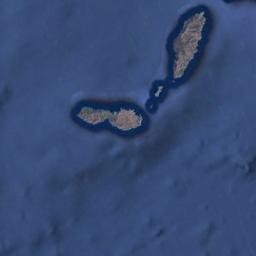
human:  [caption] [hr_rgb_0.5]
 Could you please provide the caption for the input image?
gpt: Some islands of different sizes are surrounded by light blue waters .

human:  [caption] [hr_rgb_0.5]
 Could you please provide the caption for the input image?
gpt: The long, Yellow-brown island is surrounded by blue seawater with sparse green plants on the island .

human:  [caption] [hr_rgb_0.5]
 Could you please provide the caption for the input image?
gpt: There are many islands of different sizes .

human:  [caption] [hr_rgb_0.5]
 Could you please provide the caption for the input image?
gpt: There are two islands of different shapes and sizes .

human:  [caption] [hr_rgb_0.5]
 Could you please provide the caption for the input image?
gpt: There are two brown islands on a blue sea .